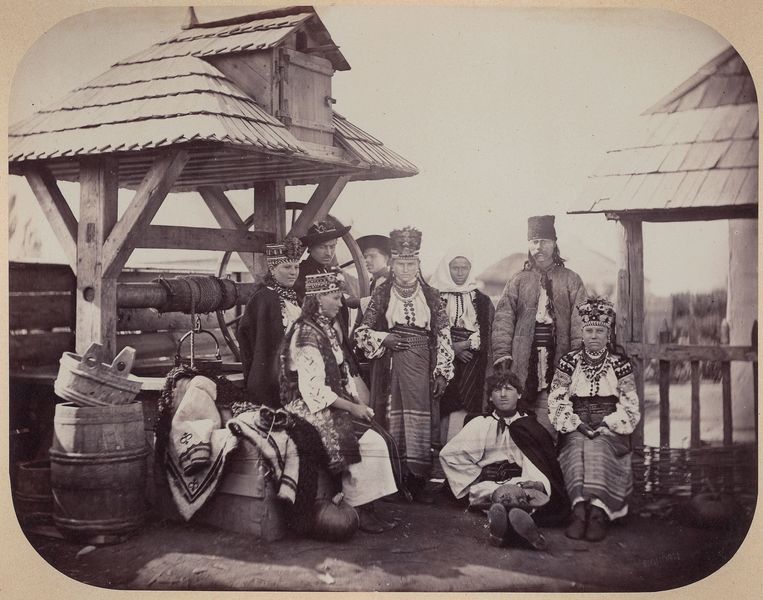
Titel: Lemberg-Czernowitzer Eisenbahn: Volks-Trachten im Herzogthume Bukowina
Künstler: Schoon
Standort: Wien
Institution: Albertina, Wien
Schlagwörter: gruppe, hand, mann, umhang, wasser, weiß, frauen, menschen, sitzen, bunt, frau, grau, holz, hut, hüte, kleid, kleider, männer, nase, schmuck, schwarz, dach, gürtel, haus, tuch, zaun, haube, leute, muster, rock, alt, bart, hose, jacke, mütze, mützen, schnurrbart, arm, gesicht, kleidung, stehen, hütte, land, bestickt, gewand, mantel, sitzend, stickerei, tücher, familie, krone, brunnen, kürbis, schürze, röcke, schuhe, studie, hosen, hemden, kette, dächer, ziegel, rad, könig, dekor, faden, foto, fotografie, stolz, heimat, seil, winde, schwarzweiß, jacken, ketten, volk, fass, verziert, rolle, tracht, ländlich, trachten, trog, fässer, bottich, eimer, tradition, schindel, spindel, ziehbrunnen, decken, trackt, folklore, kurbel, osteuropa, vogelhaus, indigen, südamerika, mongolen, eingeborene, indios, balkan, ausland, ungarisch, menschen#, menschen trachten ziehbrunnen, traubenschlag